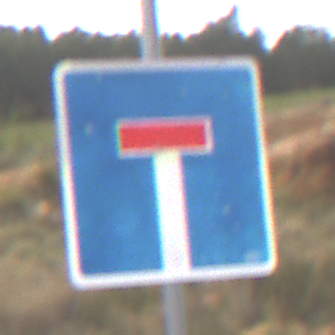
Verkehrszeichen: Sackgasse
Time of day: Midday
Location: Outdoor (Nature)
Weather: Overcast
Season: NotSpecified
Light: Natural